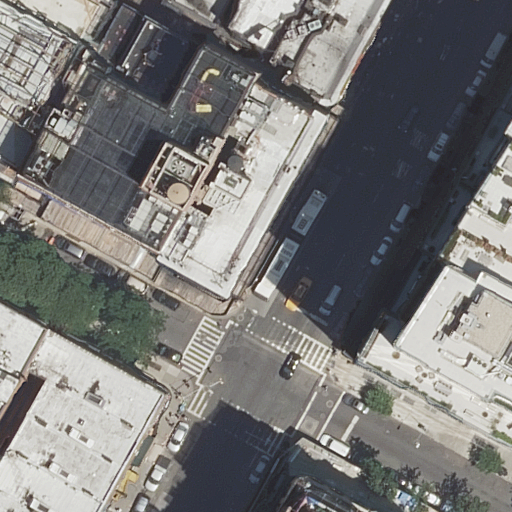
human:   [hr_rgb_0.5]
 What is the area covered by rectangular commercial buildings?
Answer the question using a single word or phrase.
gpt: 0m2

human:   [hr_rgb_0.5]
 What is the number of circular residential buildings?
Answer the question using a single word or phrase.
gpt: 0

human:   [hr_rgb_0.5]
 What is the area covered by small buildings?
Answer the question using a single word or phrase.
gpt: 114m2

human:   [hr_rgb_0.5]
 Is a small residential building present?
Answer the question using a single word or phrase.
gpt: yes

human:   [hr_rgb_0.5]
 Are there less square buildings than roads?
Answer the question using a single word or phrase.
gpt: yes

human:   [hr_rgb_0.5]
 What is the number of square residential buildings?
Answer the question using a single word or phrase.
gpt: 0

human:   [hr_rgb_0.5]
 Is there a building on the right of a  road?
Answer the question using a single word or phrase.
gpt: yes

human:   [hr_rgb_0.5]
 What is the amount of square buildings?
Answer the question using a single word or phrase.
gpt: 0

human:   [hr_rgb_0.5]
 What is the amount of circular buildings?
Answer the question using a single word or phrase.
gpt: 0

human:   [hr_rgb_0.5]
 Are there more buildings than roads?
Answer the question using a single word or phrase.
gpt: yes

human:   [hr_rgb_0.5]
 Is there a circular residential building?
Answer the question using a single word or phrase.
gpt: no

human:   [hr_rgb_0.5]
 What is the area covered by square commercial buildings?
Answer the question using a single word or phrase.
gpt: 0m2

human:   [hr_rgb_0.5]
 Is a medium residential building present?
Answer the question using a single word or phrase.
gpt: yes

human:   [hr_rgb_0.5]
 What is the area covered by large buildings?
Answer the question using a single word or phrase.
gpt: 3048m2

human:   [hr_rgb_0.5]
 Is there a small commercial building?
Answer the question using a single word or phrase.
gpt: no

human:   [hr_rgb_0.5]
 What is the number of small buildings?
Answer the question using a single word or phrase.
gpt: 3

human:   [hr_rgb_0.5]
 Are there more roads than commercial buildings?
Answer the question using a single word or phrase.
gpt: yes

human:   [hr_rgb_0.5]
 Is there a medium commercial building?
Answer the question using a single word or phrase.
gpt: no

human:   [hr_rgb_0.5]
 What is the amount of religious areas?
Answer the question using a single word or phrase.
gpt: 0

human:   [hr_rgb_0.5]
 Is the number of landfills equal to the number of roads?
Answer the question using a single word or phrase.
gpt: no

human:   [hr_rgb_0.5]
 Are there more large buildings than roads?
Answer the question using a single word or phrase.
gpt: yes

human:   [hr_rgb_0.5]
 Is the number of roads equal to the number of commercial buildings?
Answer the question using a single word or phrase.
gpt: no

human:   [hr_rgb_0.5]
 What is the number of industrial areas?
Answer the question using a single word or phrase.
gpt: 0

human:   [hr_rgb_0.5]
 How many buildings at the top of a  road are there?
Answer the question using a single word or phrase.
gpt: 6

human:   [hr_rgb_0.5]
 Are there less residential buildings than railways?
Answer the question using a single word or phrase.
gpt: no

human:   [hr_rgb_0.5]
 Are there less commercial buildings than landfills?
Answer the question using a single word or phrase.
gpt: no

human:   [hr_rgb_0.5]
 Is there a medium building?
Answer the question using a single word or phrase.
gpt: yes

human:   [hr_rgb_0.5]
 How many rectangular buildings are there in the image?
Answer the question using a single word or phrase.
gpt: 9

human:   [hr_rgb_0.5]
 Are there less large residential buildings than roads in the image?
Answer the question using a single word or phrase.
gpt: no

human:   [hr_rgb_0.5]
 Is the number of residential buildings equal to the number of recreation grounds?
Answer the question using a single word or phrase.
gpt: no

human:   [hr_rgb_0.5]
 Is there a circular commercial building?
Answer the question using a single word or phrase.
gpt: no

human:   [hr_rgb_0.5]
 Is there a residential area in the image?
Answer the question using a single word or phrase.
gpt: no

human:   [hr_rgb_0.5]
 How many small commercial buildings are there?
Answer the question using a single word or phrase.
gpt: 0

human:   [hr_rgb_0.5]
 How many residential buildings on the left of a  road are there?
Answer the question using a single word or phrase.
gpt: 11

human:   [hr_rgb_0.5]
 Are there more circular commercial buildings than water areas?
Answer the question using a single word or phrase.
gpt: no

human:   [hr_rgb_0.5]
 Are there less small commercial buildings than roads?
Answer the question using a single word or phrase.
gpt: yes